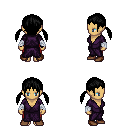
a pixel art fantasy rpg character, female body template, human, tanned skin, purple robe, red pants, black twin-tailed hairstyle, white cloth bandages, brown shoes, four views (front, back, left, right), 2x2 character sprite sheet, small pixel art, hard edges, no anti-aliasing